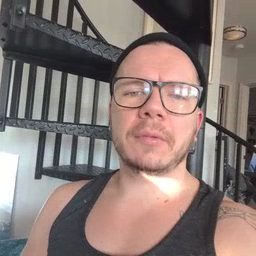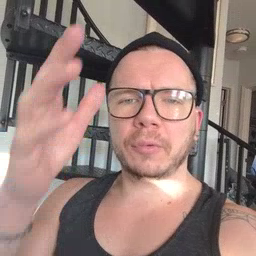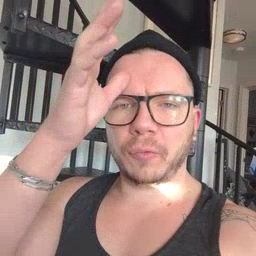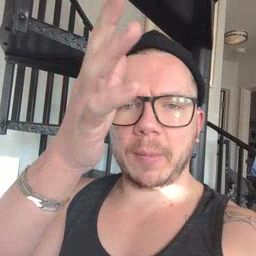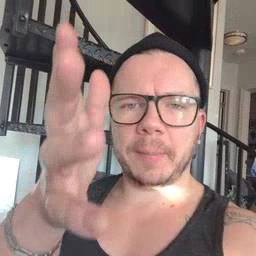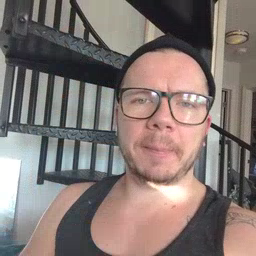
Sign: grandpa